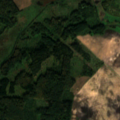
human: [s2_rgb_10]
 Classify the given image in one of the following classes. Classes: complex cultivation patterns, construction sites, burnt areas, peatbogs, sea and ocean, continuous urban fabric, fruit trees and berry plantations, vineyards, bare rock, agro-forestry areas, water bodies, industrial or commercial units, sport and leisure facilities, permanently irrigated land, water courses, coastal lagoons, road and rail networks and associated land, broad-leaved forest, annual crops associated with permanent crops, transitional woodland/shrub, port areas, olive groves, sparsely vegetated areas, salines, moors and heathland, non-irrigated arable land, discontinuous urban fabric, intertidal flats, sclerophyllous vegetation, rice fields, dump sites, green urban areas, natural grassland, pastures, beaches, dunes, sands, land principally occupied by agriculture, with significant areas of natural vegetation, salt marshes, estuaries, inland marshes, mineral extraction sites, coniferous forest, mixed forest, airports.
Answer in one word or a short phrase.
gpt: non-irrigated arable land, pastures, broad-leaved forest